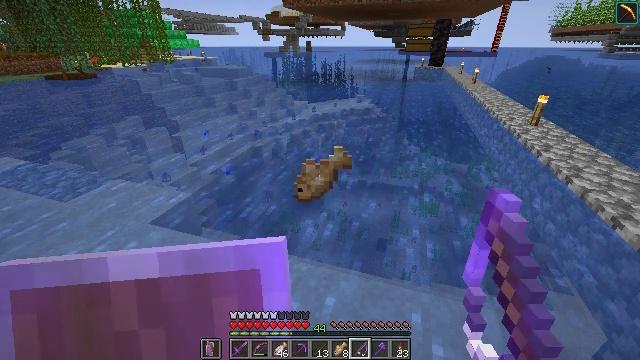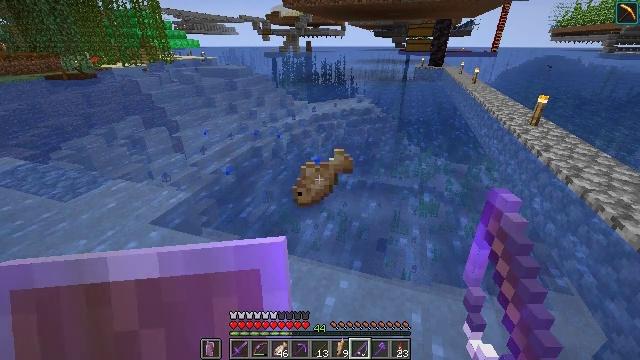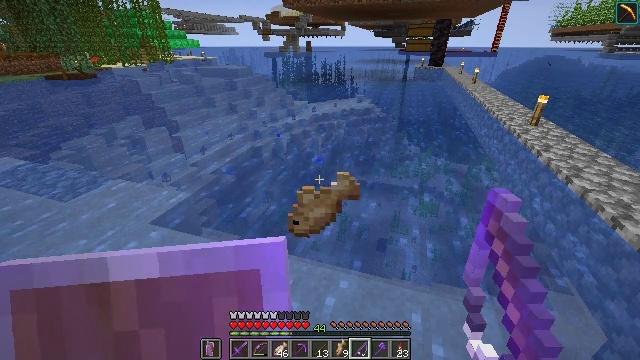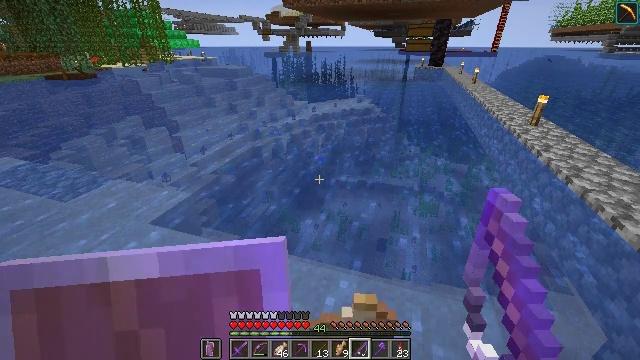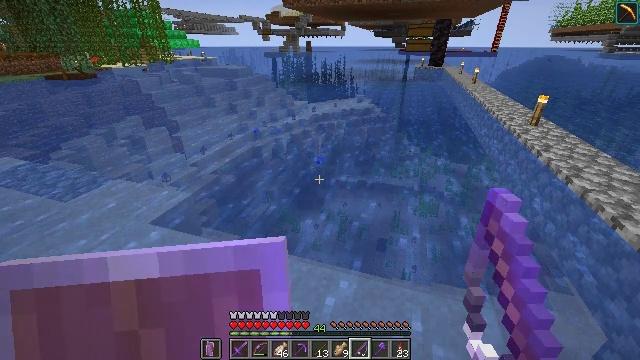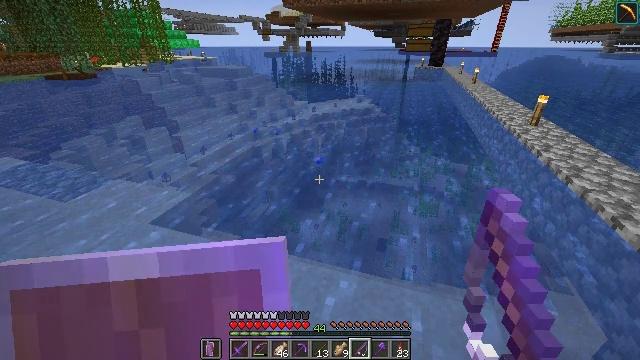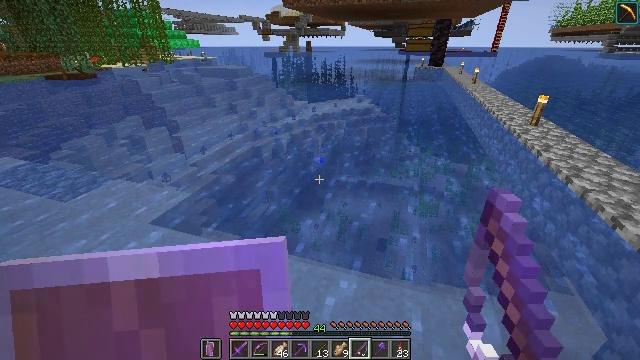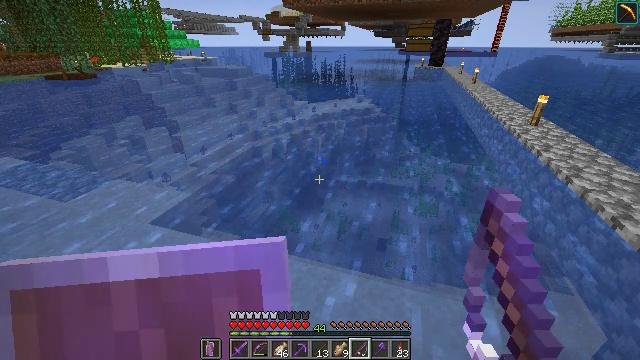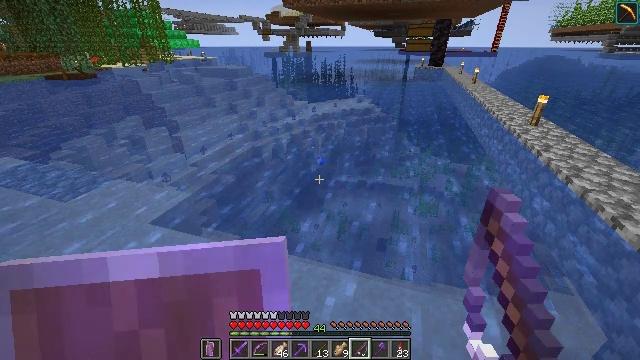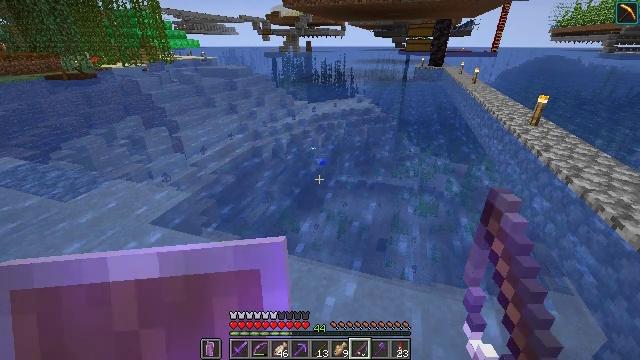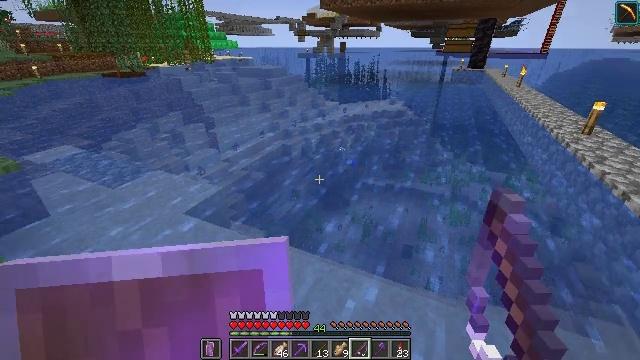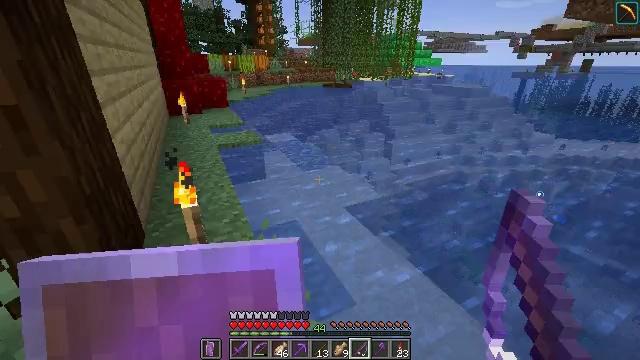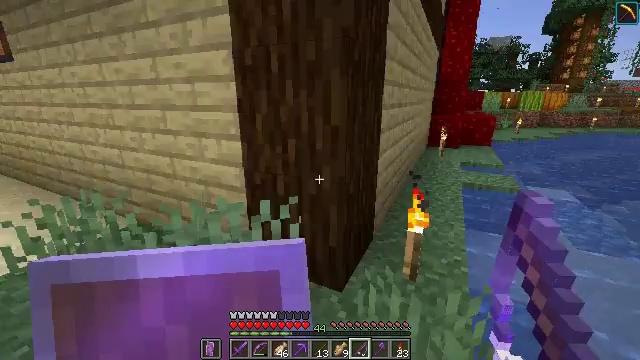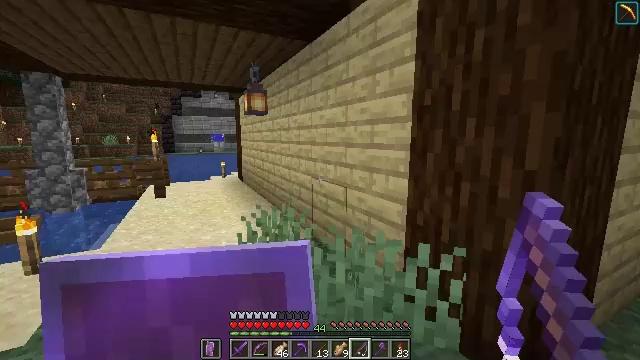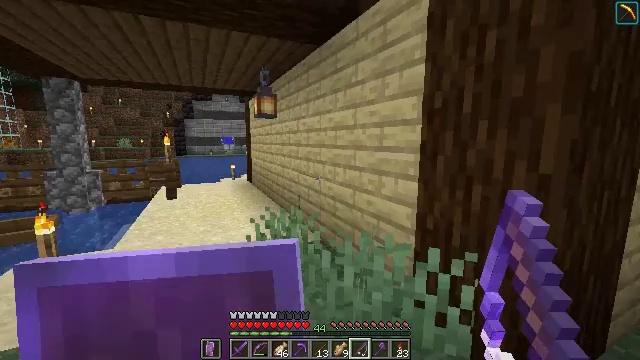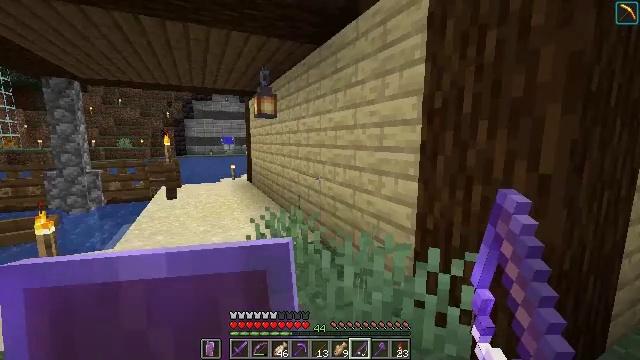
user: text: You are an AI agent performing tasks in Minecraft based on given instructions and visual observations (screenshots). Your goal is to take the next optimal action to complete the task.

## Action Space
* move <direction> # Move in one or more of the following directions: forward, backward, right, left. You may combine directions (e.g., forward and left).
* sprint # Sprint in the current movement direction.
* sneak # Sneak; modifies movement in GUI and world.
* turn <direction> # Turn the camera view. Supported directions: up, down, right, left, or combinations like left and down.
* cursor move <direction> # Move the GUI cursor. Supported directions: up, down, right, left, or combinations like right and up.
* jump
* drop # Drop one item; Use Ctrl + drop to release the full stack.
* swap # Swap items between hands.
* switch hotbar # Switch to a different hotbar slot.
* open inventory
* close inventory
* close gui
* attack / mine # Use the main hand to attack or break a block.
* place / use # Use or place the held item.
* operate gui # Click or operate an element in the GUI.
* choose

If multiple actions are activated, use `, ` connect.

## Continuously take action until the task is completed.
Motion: motion action
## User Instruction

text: craft item soul torch
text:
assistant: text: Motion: no_op
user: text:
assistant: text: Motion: no_op
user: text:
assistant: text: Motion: no_op
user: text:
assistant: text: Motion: no_op
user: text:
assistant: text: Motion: no_op
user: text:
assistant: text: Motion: no_op
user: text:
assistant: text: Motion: no_op
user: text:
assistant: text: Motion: no_op
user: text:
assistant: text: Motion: no_op
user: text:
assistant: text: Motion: turn left
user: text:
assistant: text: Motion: turn left and up
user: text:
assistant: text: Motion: turn left and up
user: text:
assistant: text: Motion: turn left and up
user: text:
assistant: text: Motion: turn left
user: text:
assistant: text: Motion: no_op
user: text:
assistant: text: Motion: no_op
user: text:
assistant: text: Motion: turn up
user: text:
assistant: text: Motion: turn left and up
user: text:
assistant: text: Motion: turn left and up
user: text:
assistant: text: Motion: turn left and down
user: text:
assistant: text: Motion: turn down
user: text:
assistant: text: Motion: turn right and down
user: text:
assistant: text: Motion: no_op
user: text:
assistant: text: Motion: move forward
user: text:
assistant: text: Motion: move forward
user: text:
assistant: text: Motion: move forward
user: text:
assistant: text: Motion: move forward
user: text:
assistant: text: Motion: move forward
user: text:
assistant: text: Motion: move forward
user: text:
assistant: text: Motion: move forward